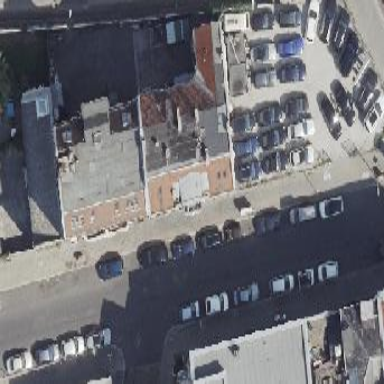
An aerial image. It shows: Building with apartments featuring unique double saltbox roof shape.